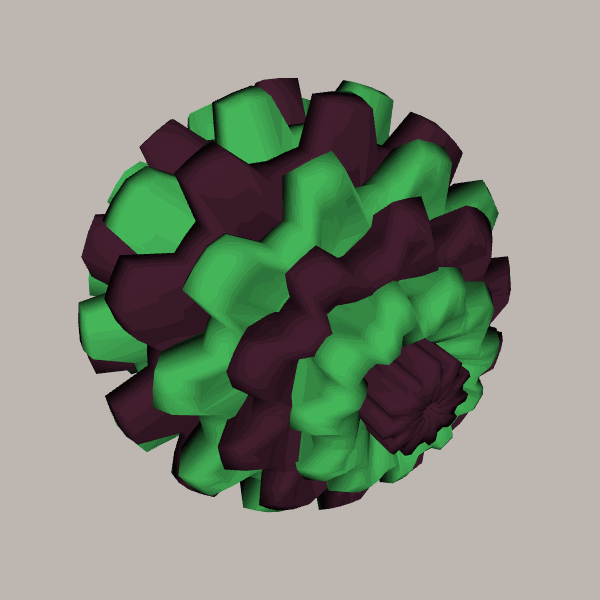
Background: light